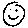
Label: smiley face